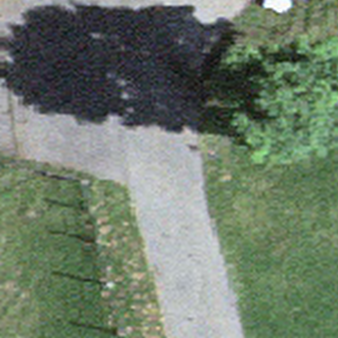
Label: other